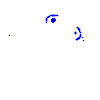
Particle: electron